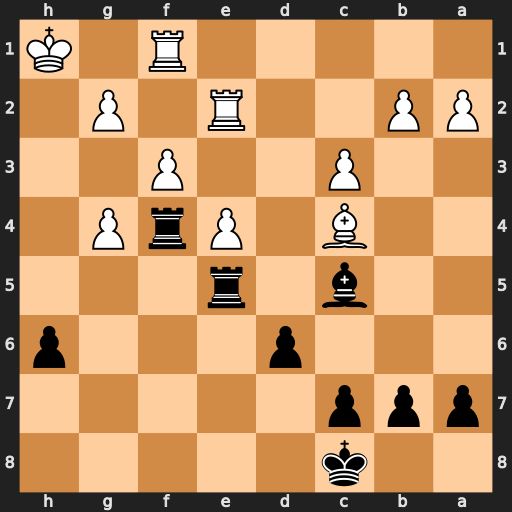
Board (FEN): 2k5/ppp5/3p3p/2b1r3/2B1PrP1/2P2P2/PP2R1P1/5R1K
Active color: b
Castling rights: -
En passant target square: -
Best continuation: Rh5+ gxh5 Rh4#